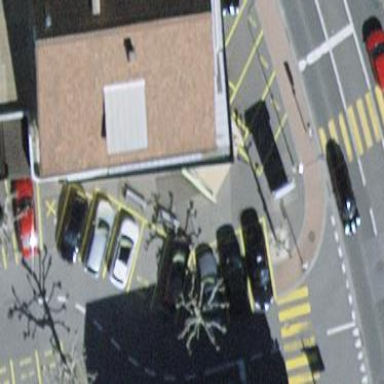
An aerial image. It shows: Parking area with surface.